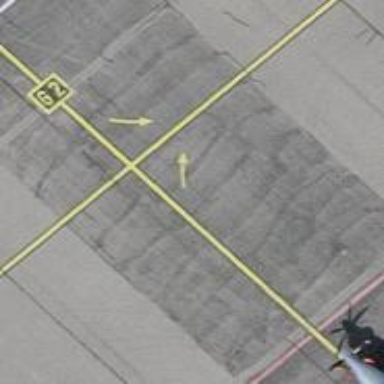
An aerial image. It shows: Airport parking position.